Interaction volume radius: 10 \u00c5
Interaction volume height: 20 \u00c5
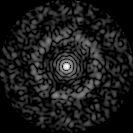
Disorder parameter: 0.8363